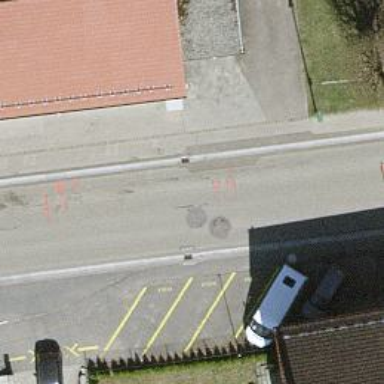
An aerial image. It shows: Asphalt sidewalk along the footway.